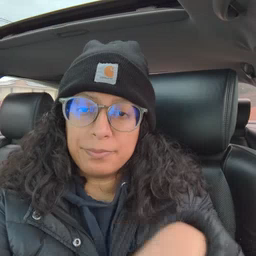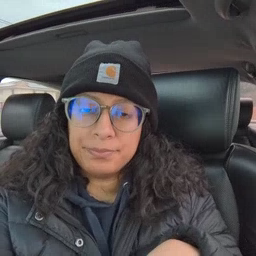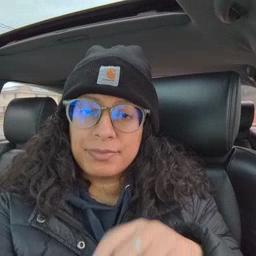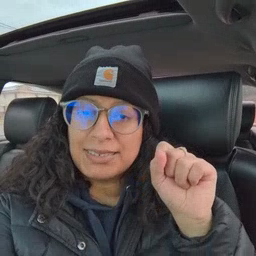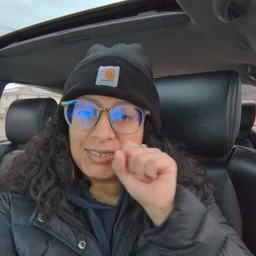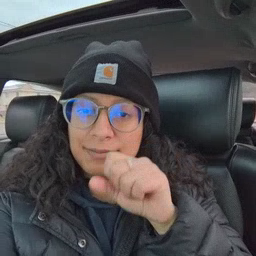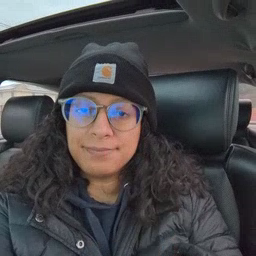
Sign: carrot